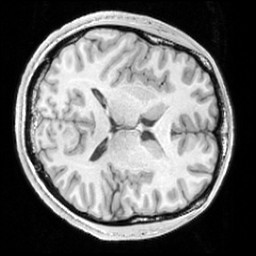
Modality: T1w
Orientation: axial
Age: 21
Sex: male
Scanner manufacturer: siemens
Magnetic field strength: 3 T
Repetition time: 1.63 s
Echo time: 0.00311 s